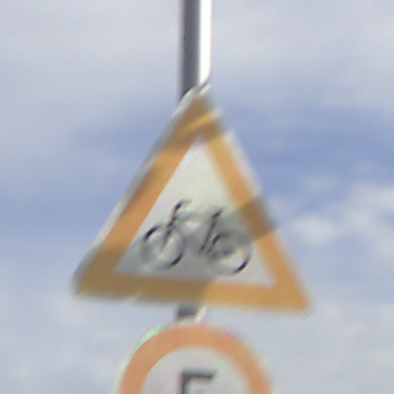
Verkehrszeichen: RadverkehrRechts
Zusatzzeichen unten: Geschwindigkeit5
Umgebung: Outdoor, Suburban
Tageszeit: MorningAfternoon
Wetter: PartlyCloudy
Licht: Natural
Jahreszeit: NotSpecified
Kontrast: HighContrast